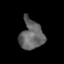
Tissue: skin
Cell type: Epithelial cells
Senescence score: 0.2817
Nuclear area (px): 683
Mean DAPI intensity: 100.163